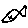
Label: fish